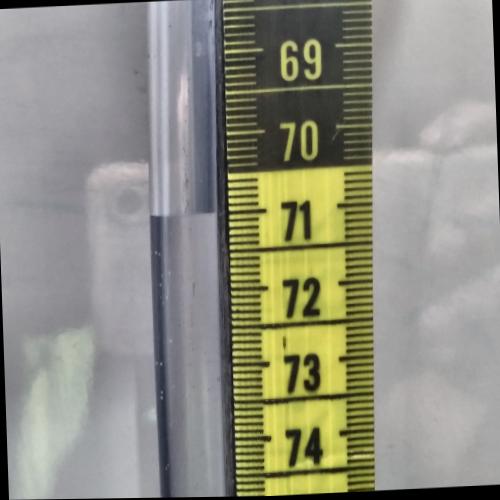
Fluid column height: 71.0 cm